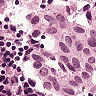
Metastatic tissue present: yes